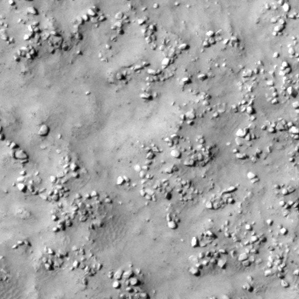
Label: non_frost